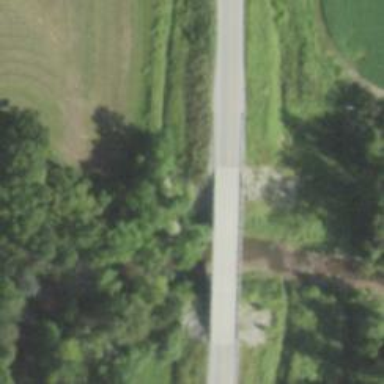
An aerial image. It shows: Unclassified road on suspension bridge.